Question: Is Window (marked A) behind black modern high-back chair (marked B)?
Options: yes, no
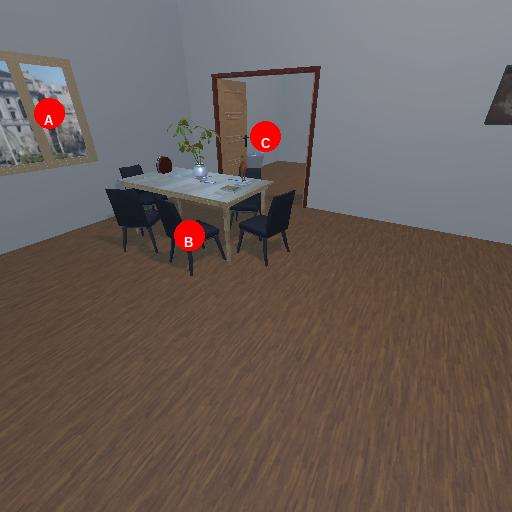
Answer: yes